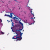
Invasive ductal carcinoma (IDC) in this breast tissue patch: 0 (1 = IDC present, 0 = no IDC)